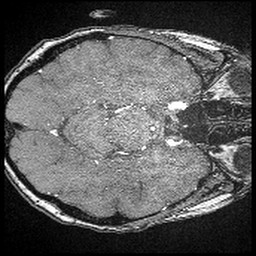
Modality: angio
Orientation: axial
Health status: ill
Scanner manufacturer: siemens
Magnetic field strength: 3 T
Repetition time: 0.021 s
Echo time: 0.00358 s